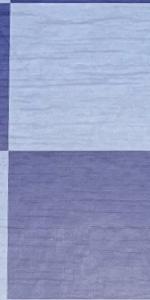
Label: Empty